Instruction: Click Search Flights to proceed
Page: home
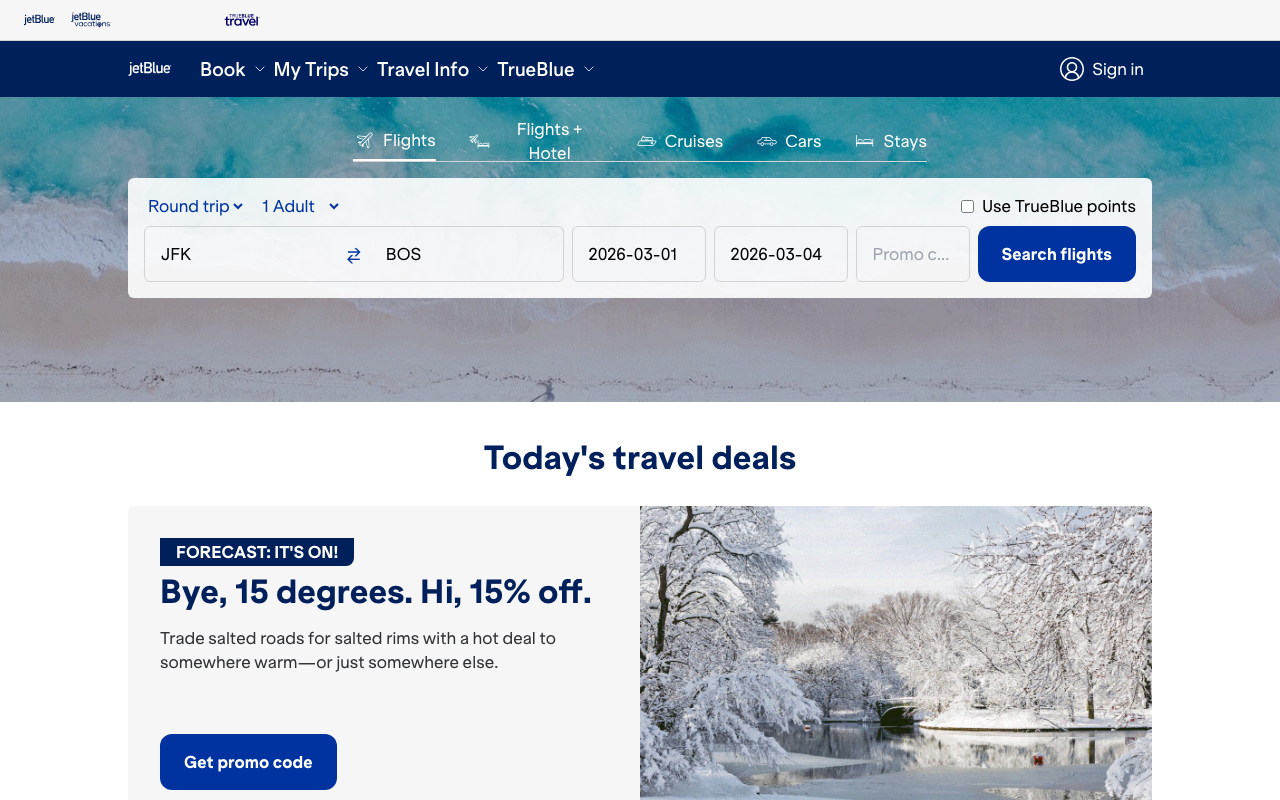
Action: click